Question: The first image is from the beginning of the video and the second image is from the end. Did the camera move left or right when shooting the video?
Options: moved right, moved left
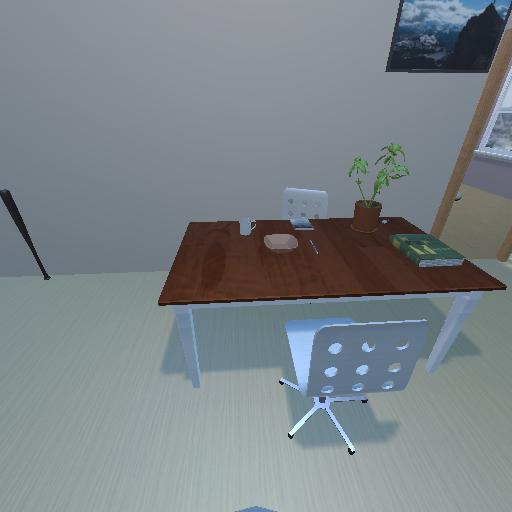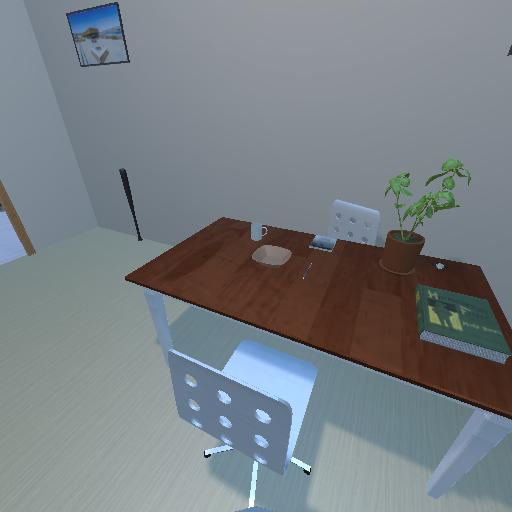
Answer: moved right